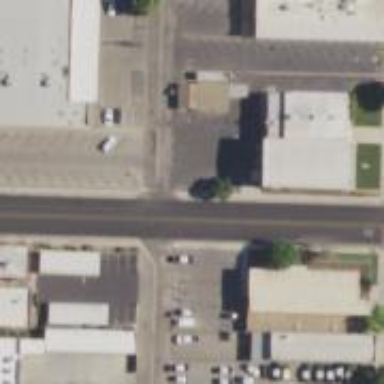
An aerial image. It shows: Alley classified as service road.